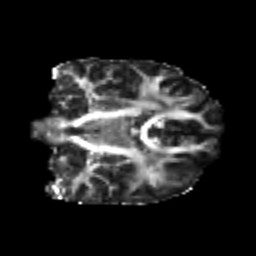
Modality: FA
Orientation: coronal
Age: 19
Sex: female
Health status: healthy
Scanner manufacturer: philips
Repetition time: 7.386 s
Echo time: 0.08599 s